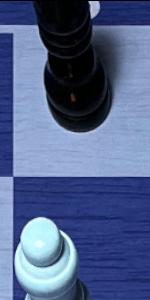
Label: Empty